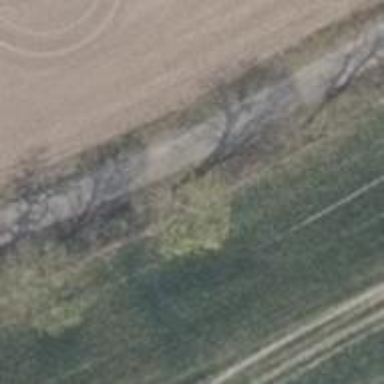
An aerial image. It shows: Deciduous broadleaved tree.